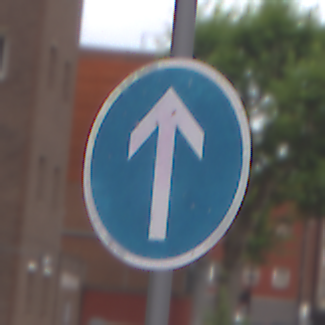
Verkehrszeichen: VorgeschriebeneFahrtrichtungGeradeaus
Umgebung: Outdoor, Urban
Tageszeit: MorningAfternoon
Wetter: Overcast
Licht: Natural
Jahreszeit: NotSpecified
Kontrast: LowContrast